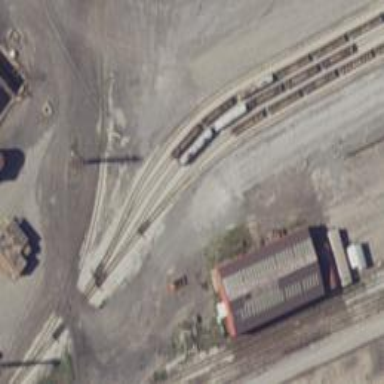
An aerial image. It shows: Railway spur service.